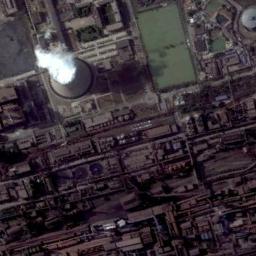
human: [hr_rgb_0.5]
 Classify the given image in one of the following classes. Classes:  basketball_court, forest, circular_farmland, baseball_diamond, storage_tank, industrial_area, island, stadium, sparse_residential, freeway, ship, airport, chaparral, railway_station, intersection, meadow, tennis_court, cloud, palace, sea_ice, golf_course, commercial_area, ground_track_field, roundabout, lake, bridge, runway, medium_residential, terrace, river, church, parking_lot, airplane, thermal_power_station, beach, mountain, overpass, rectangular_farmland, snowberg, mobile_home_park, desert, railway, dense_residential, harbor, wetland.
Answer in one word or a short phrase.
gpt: thermal_power_station